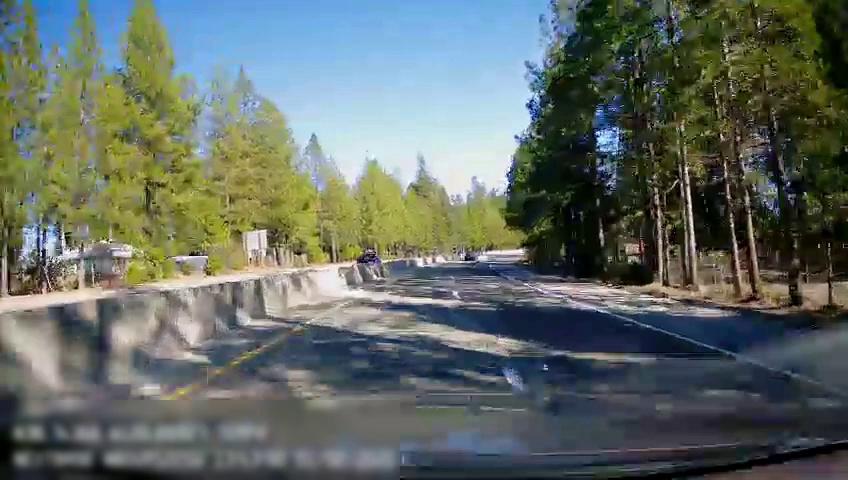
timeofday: Day
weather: Sunny
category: Drivable Space
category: Drivable Space
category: Vehicles | Car
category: Vehicles | Car
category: Vehicles | Car
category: Lanes | Alternate Lane
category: Lanes | Current Lane
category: Lanes | Alternate Lane